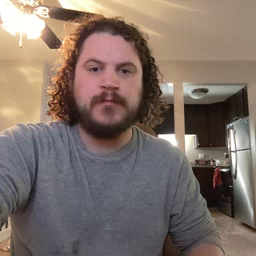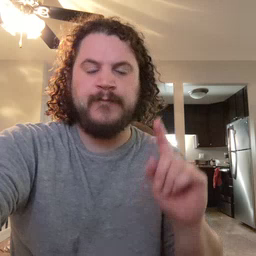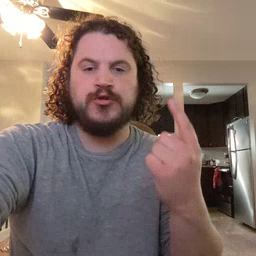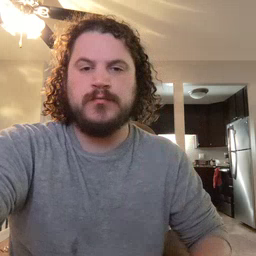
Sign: first